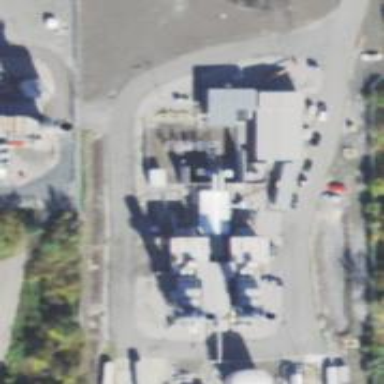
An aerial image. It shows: Gas turbine power generator.